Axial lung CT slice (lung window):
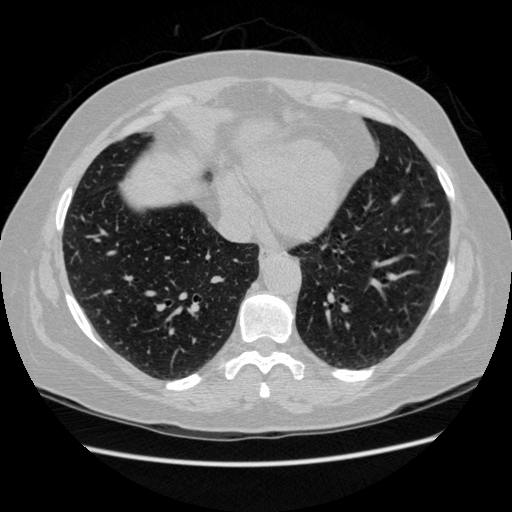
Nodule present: no